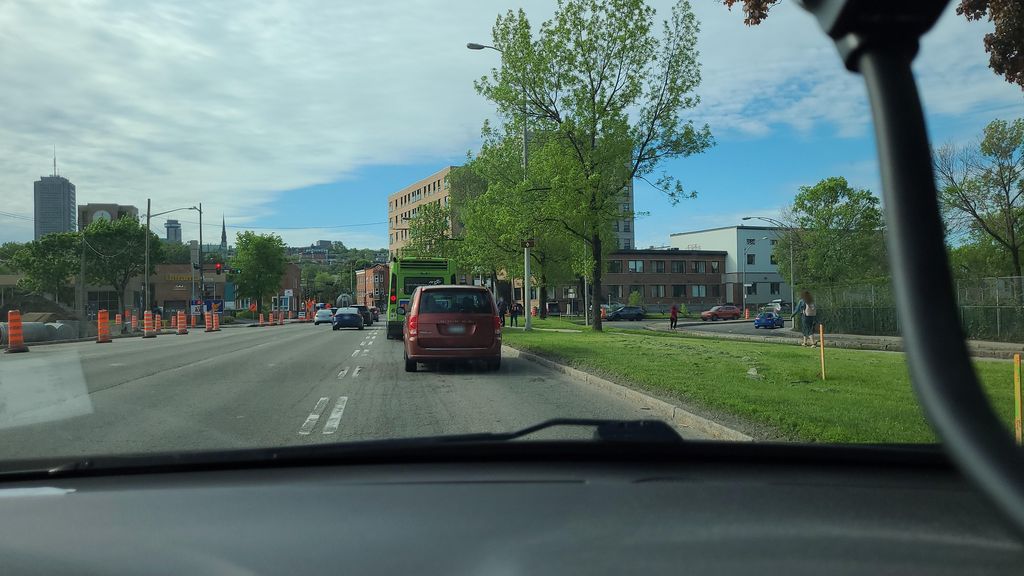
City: quebec_city